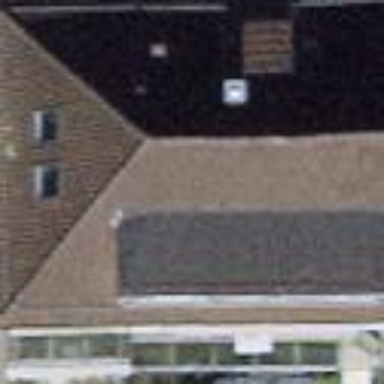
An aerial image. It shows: Building with tiled roof.